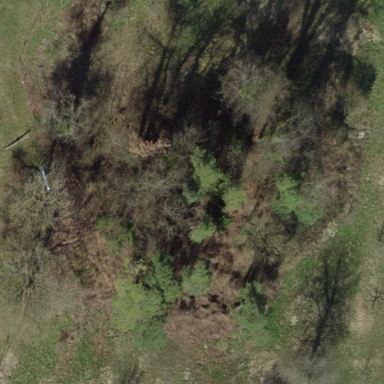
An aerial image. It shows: Forest area.